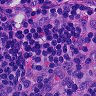
Metastatic tissue present: no